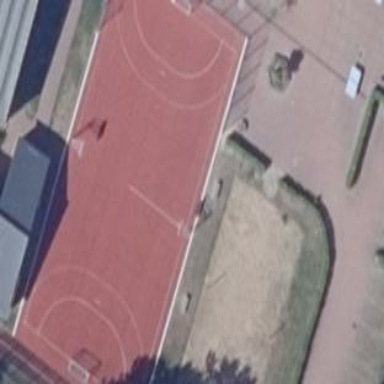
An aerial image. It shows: Handball pitch with tartan surface for leisure land activities.